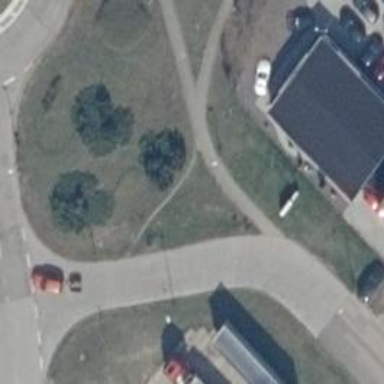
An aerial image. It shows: Path.